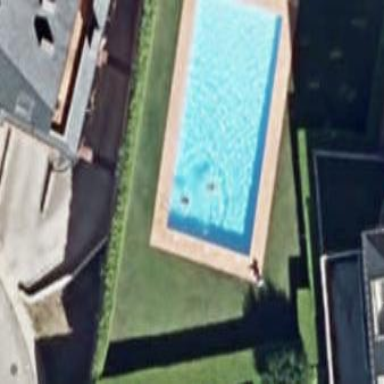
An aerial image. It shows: Swimming pool located in leisure land.